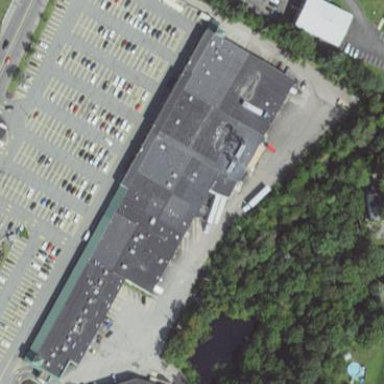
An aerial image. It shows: Supermarket building.